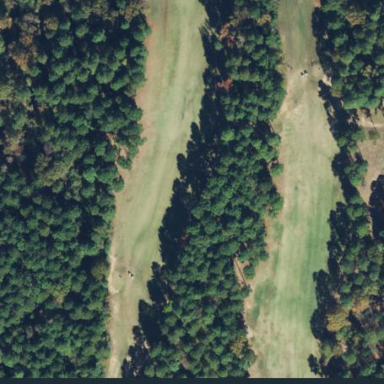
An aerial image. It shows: Area with grass used as rough in golf course.